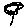
Label: flower